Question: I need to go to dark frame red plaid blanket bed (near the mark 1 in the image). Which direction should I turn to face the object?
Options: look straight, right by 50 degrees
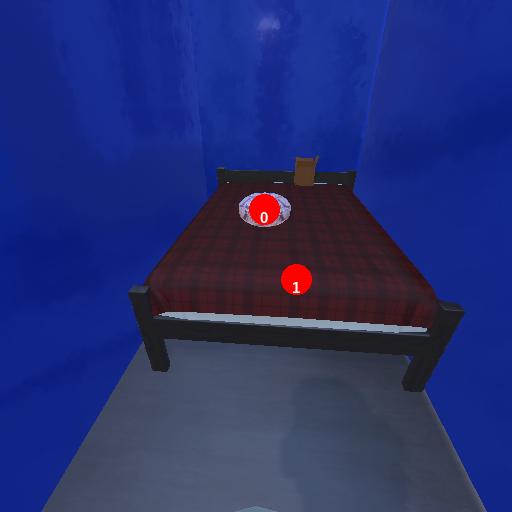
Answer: look straight